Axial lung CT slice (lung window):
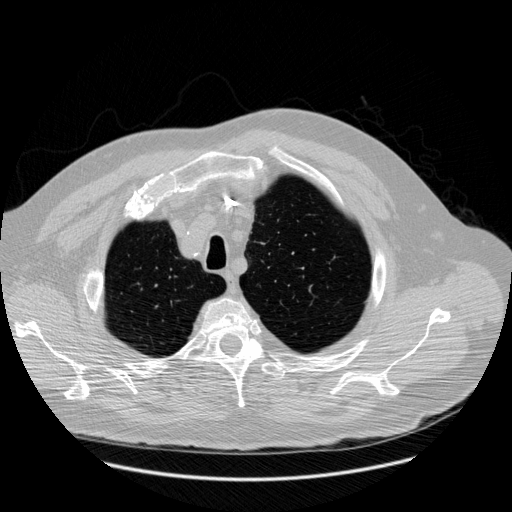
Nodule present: no